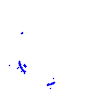
Particle: proton